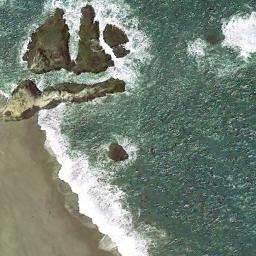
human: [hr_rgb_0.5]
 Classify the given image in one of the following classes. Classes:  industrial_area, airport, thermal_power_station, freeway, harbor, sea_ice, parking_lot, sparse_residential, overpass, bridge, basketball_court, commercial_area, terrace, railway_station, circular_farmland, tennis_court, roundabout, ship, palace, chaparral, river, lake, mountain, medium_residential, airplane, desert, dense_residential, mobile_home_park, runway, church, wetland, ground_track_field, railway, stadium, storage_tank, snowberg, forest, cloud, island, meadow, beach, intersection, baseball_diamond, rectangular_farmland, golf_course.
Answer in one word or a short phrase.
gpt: beach